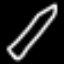
Label: pencil